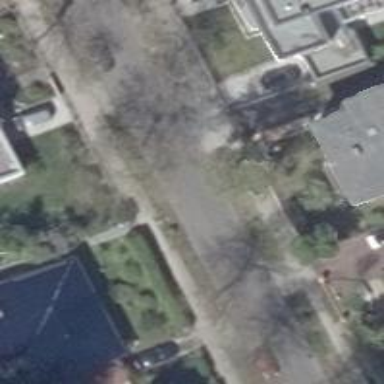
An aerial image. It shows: Avenue of deciduous broadleaved trees.